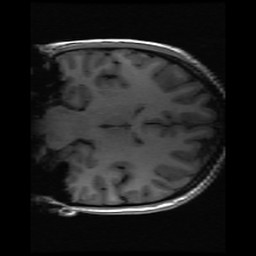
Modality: inplaneT1
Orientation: coronal